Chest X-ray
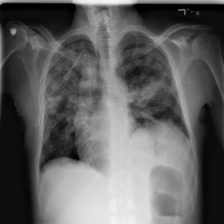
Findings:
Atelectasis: negative
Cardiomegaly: negative
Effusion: negative
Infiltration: positive
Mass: negative
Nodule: negative
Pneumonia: negative
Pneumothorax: negative
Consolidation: negative
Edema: negative
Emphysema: negative
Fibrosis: negative
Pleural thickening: negative
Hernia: negative